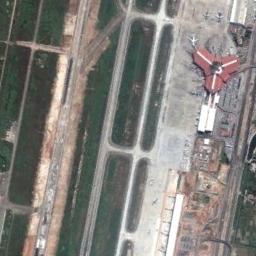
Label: airport